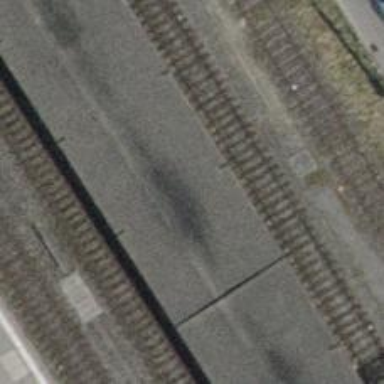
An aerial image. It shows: Retaining wall.